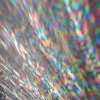
Label: sunburn